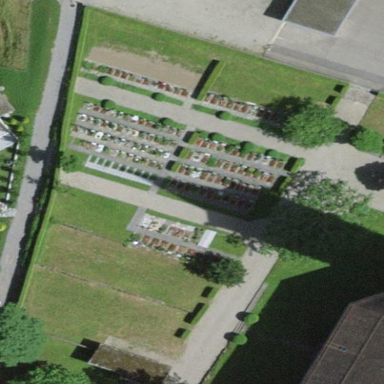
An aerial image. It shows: Cemetery.